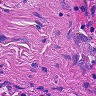
Metastatic tissue present: no